Field crop: maize
Growth stage: 2
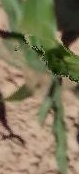
Species: maize